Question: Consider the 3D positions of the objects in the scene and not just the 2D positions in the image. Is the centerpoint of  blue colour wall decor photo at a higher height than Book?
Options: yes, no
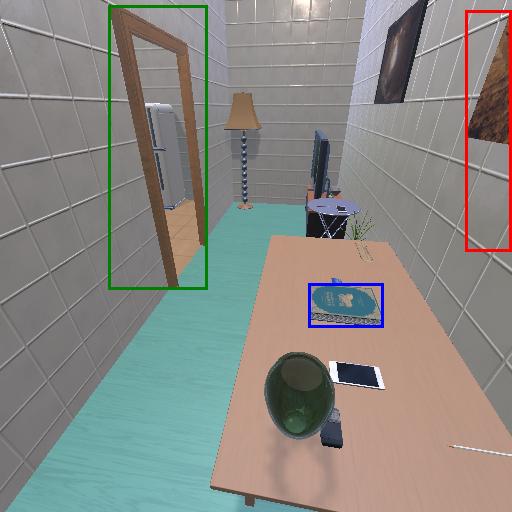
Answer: yes